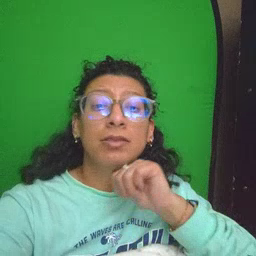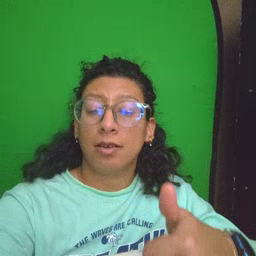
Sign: not